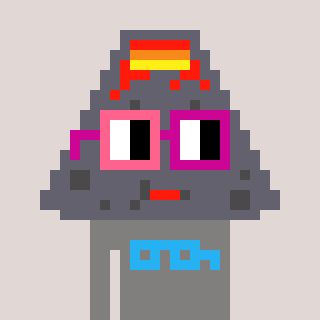
a pixel art character with square pink and red glasses, a volcano-shaped head and a bluegrey-colored body on a warm background